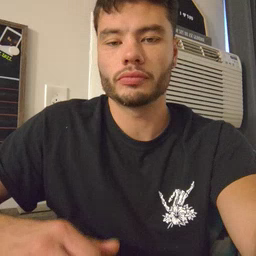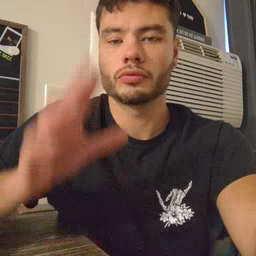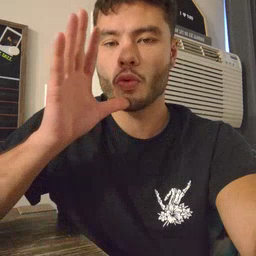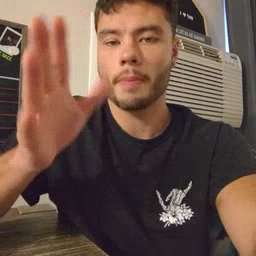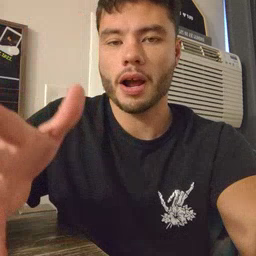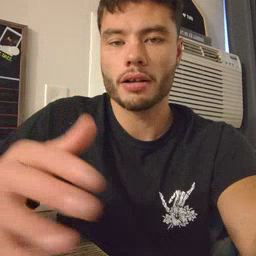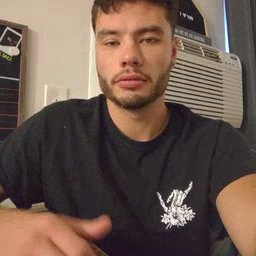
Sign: grandma